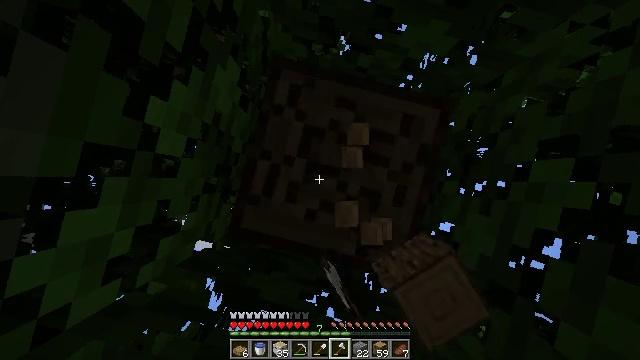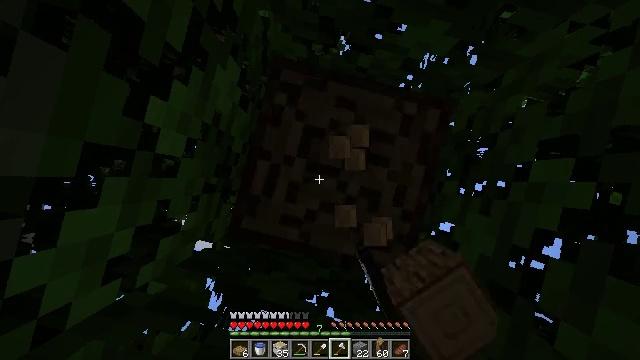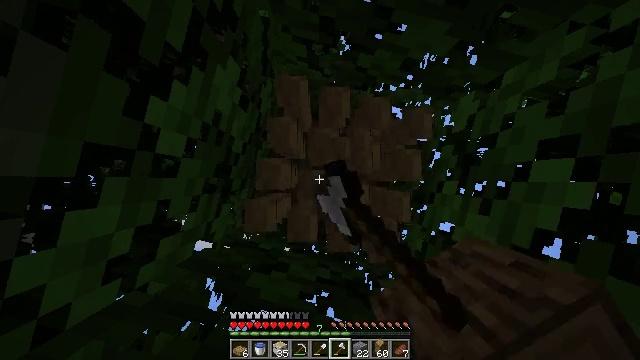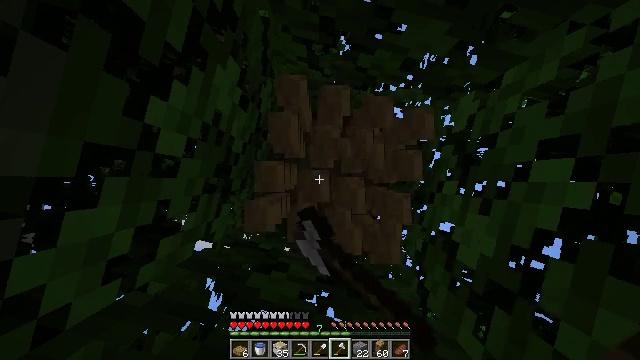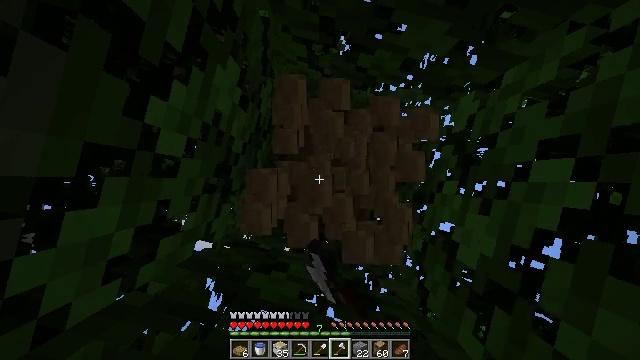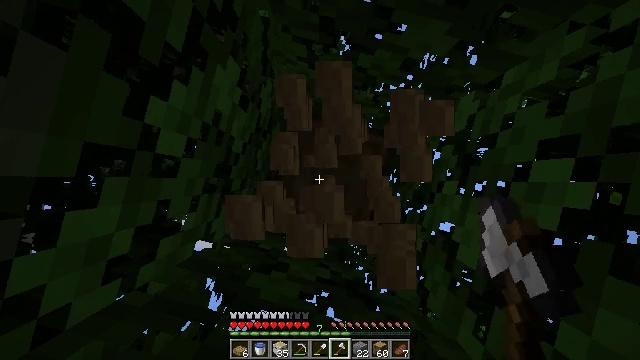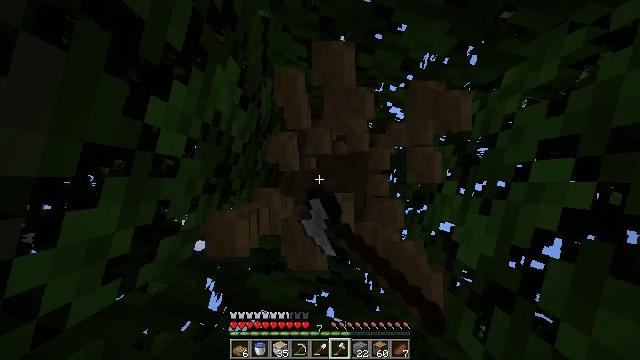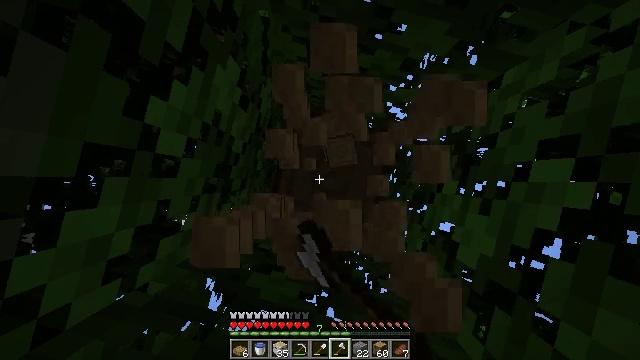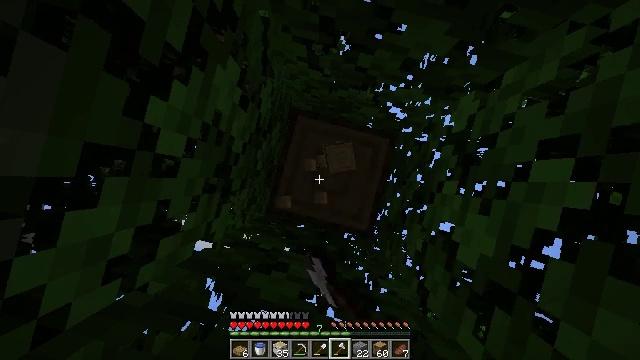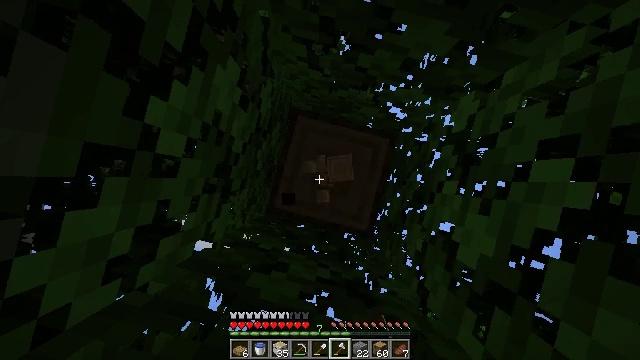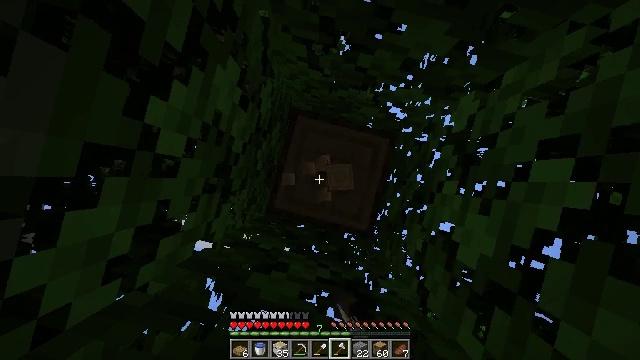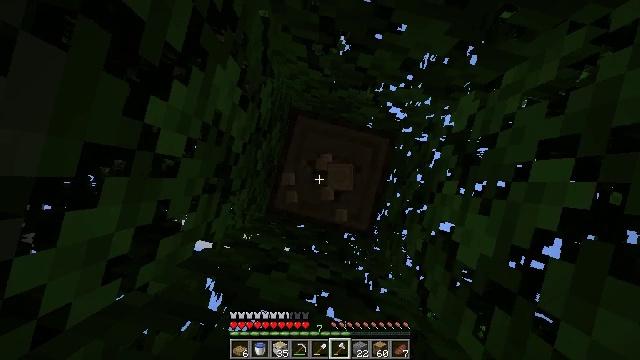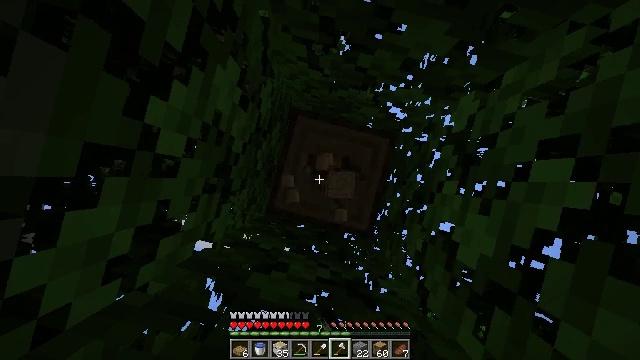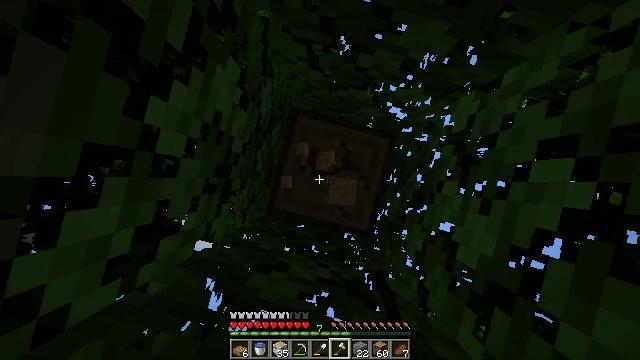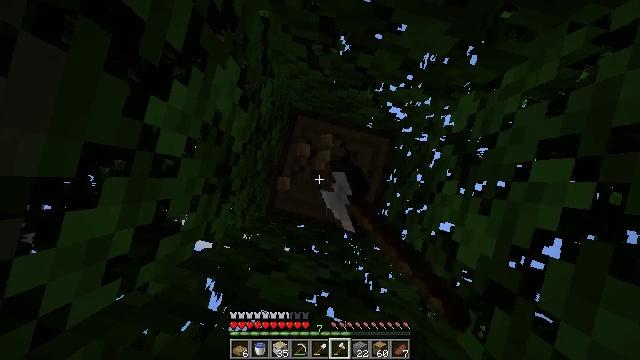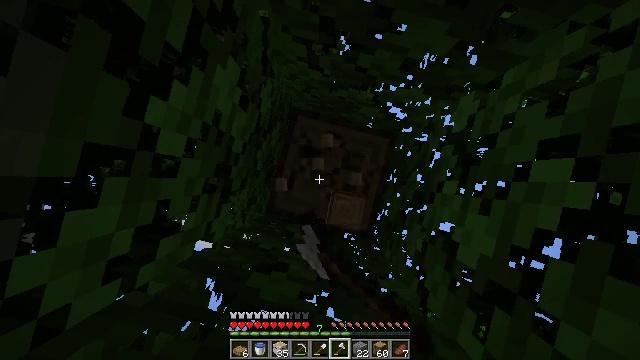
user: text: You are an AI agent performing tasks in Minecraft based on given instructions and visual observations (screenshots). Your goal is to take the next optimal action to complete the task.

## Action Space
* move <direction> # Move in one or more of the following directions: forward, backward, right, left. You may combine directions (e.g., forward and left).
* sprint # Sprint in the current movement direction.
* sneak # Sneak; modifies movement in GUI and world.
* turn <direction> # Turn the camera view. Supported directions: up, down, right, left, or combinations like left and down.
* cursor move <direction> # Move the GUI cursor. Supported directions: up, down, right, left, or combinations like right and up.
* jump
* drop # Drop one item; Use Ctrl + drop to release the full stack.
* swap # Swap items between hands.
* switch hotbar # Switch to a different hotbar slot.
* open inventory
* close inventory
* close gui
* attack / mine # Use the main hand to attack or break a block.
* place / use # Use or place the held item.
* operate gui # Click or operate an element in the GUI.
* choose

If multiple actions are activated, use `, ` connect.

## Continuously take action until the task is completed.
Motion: motion action
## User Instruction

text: Chop down the oak log.
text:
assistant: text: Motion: attack / mine
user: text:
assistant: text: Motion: attack / mine
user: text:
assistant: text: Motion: attack / mine
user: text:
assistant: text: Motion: attack / mine
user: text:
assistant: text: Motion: attack / mine
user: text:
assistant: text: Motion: attack / mine
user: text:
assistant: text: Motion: attack / mine
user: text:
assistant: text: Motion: attack / mine
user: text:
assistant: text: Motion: attack / mine
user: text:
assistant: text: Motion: attack / mine
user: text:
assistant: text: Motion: attack / mine
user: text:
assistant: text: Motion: attack / mine
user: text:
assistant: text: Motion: attack / mine
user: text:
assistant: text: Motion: attack / mine
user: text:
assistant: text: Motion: attack / mine
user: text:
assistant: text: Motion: attack / mine
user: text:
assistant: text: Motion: attack / mine
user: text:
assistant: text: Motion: attack / mine
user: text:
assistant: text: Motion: attack / mine
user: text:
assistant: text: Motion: attack / mine
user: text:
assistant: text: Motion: attack / mine
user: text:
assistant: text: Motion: attack / mine
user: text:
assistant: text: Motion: attack / mine
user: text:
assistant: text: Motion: attack / mine
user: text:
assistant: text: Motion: attack / mine
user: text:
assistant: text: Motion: attack / mine
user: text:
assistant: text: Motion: attack / mine
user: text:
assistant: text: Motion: attack / mine
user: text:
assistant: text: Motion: attack / mine
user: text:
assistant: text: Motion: no_op